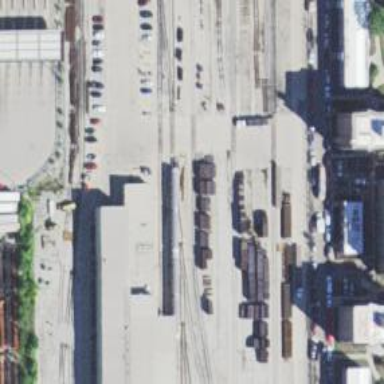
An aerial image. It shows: Yard area with electrified rail tracks.